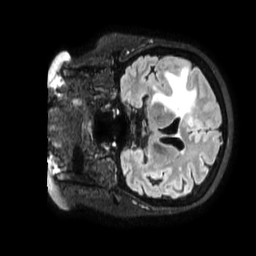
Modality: FLAIR
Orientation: coronal
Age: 66
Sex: female
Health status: ill
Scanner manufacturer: philips
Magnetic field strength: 3 T
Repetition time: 4.8 s
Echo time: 0.34 s